Brain MRI, t1w sequence, axial 2D slice.
Patient: age 38, sex F, weight 78 kg, height 1.78 m
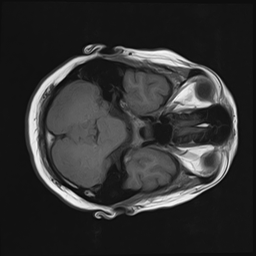